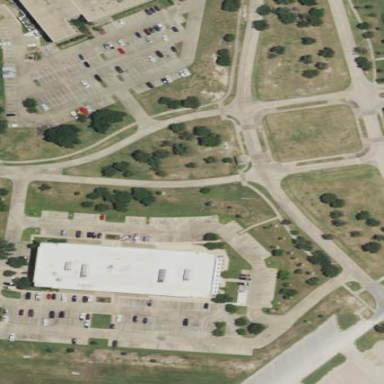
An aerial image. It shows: Parking area.